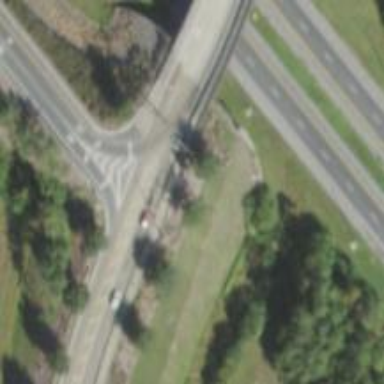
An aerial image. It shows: Secondary road with asphalt surface and sidewalk on the left side.